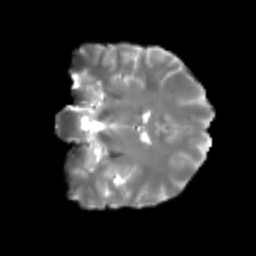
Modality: T2w
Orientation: coronal
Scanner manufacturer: siemens
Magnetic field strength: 3 T
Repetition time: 4 s
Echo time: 0.0594 s